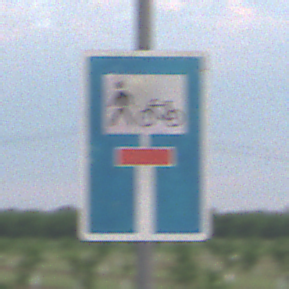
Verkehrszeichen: SackgasseRadverkehrFussgaengerDurchlaessig
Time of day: SunriseSunset
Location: Outdoor (Nature)
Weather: PartlyCloudy
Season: NotSpecified
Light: Natural